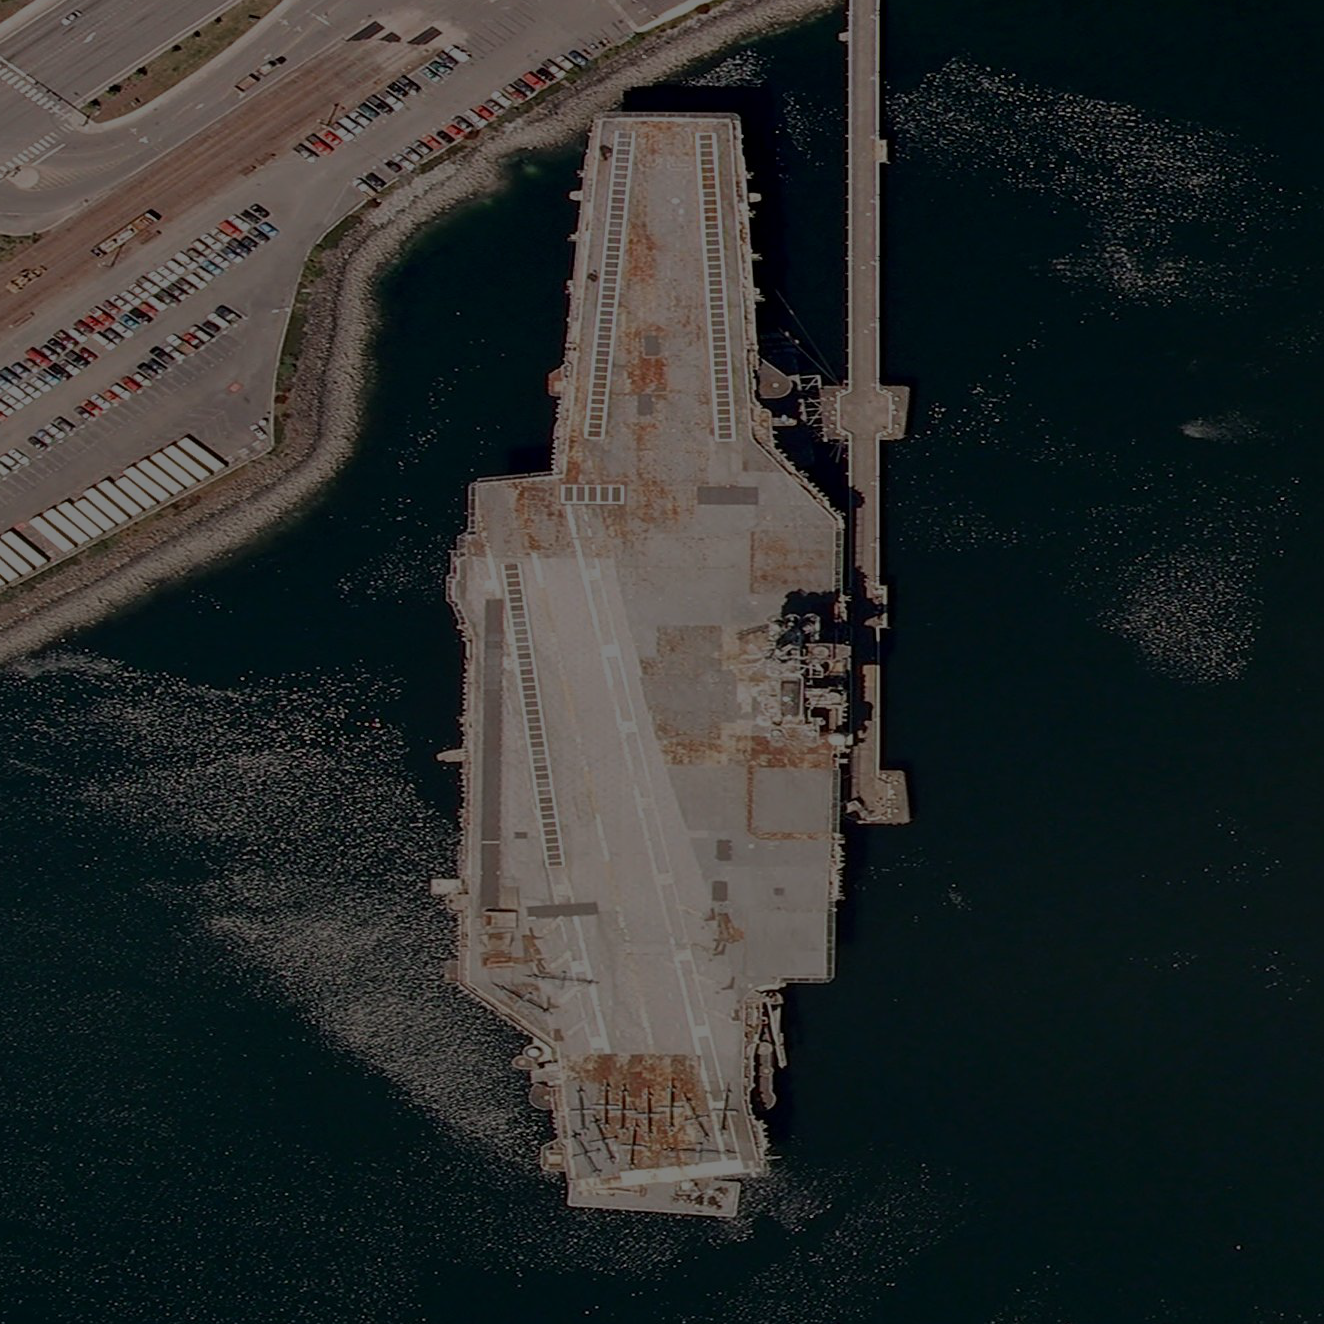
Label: aircraft_carrier